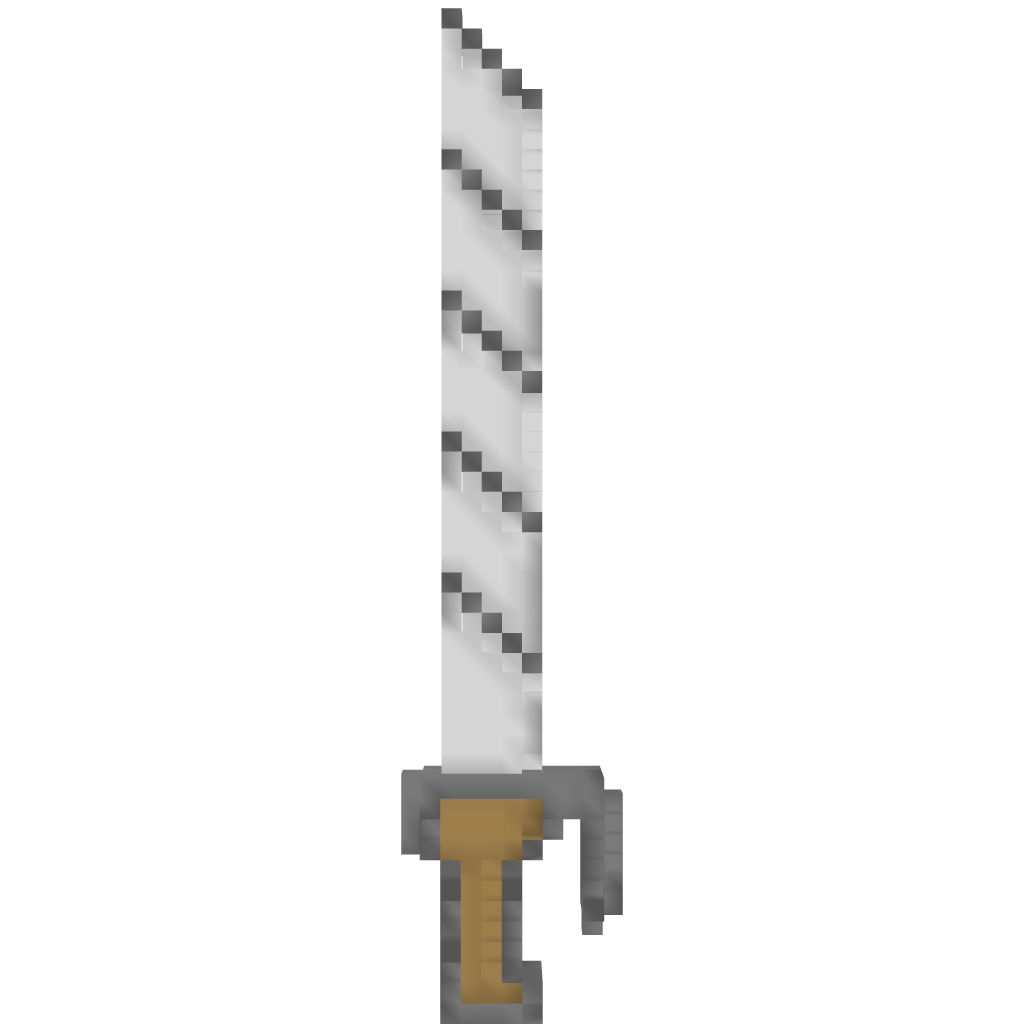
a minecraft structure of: Attack on Titan Kenn